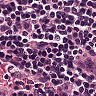
Metastatic tissue present: no